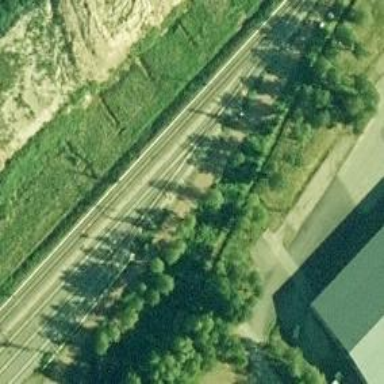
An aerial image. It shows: Railway with continuous electrified contact lines.